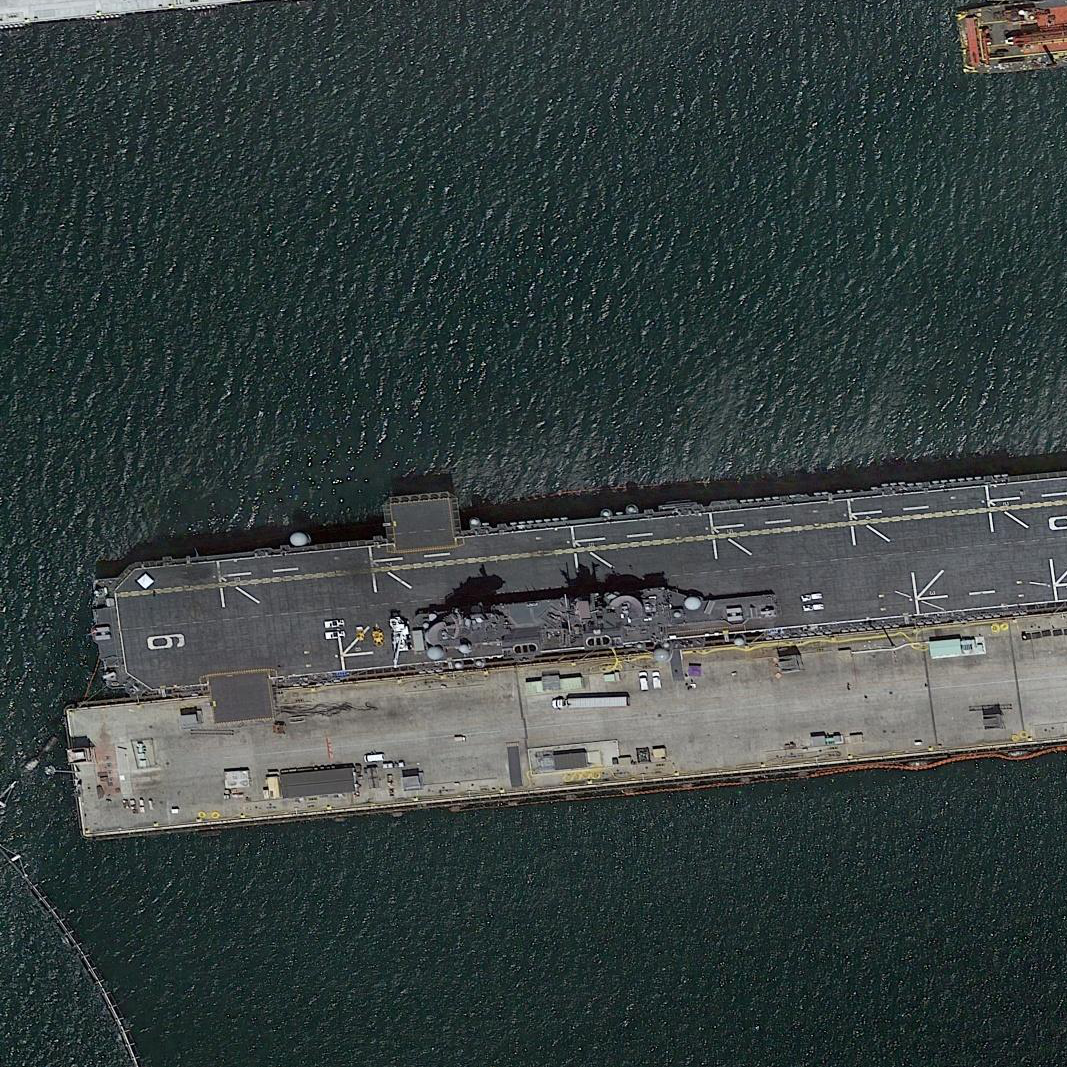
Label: assault